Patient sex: F
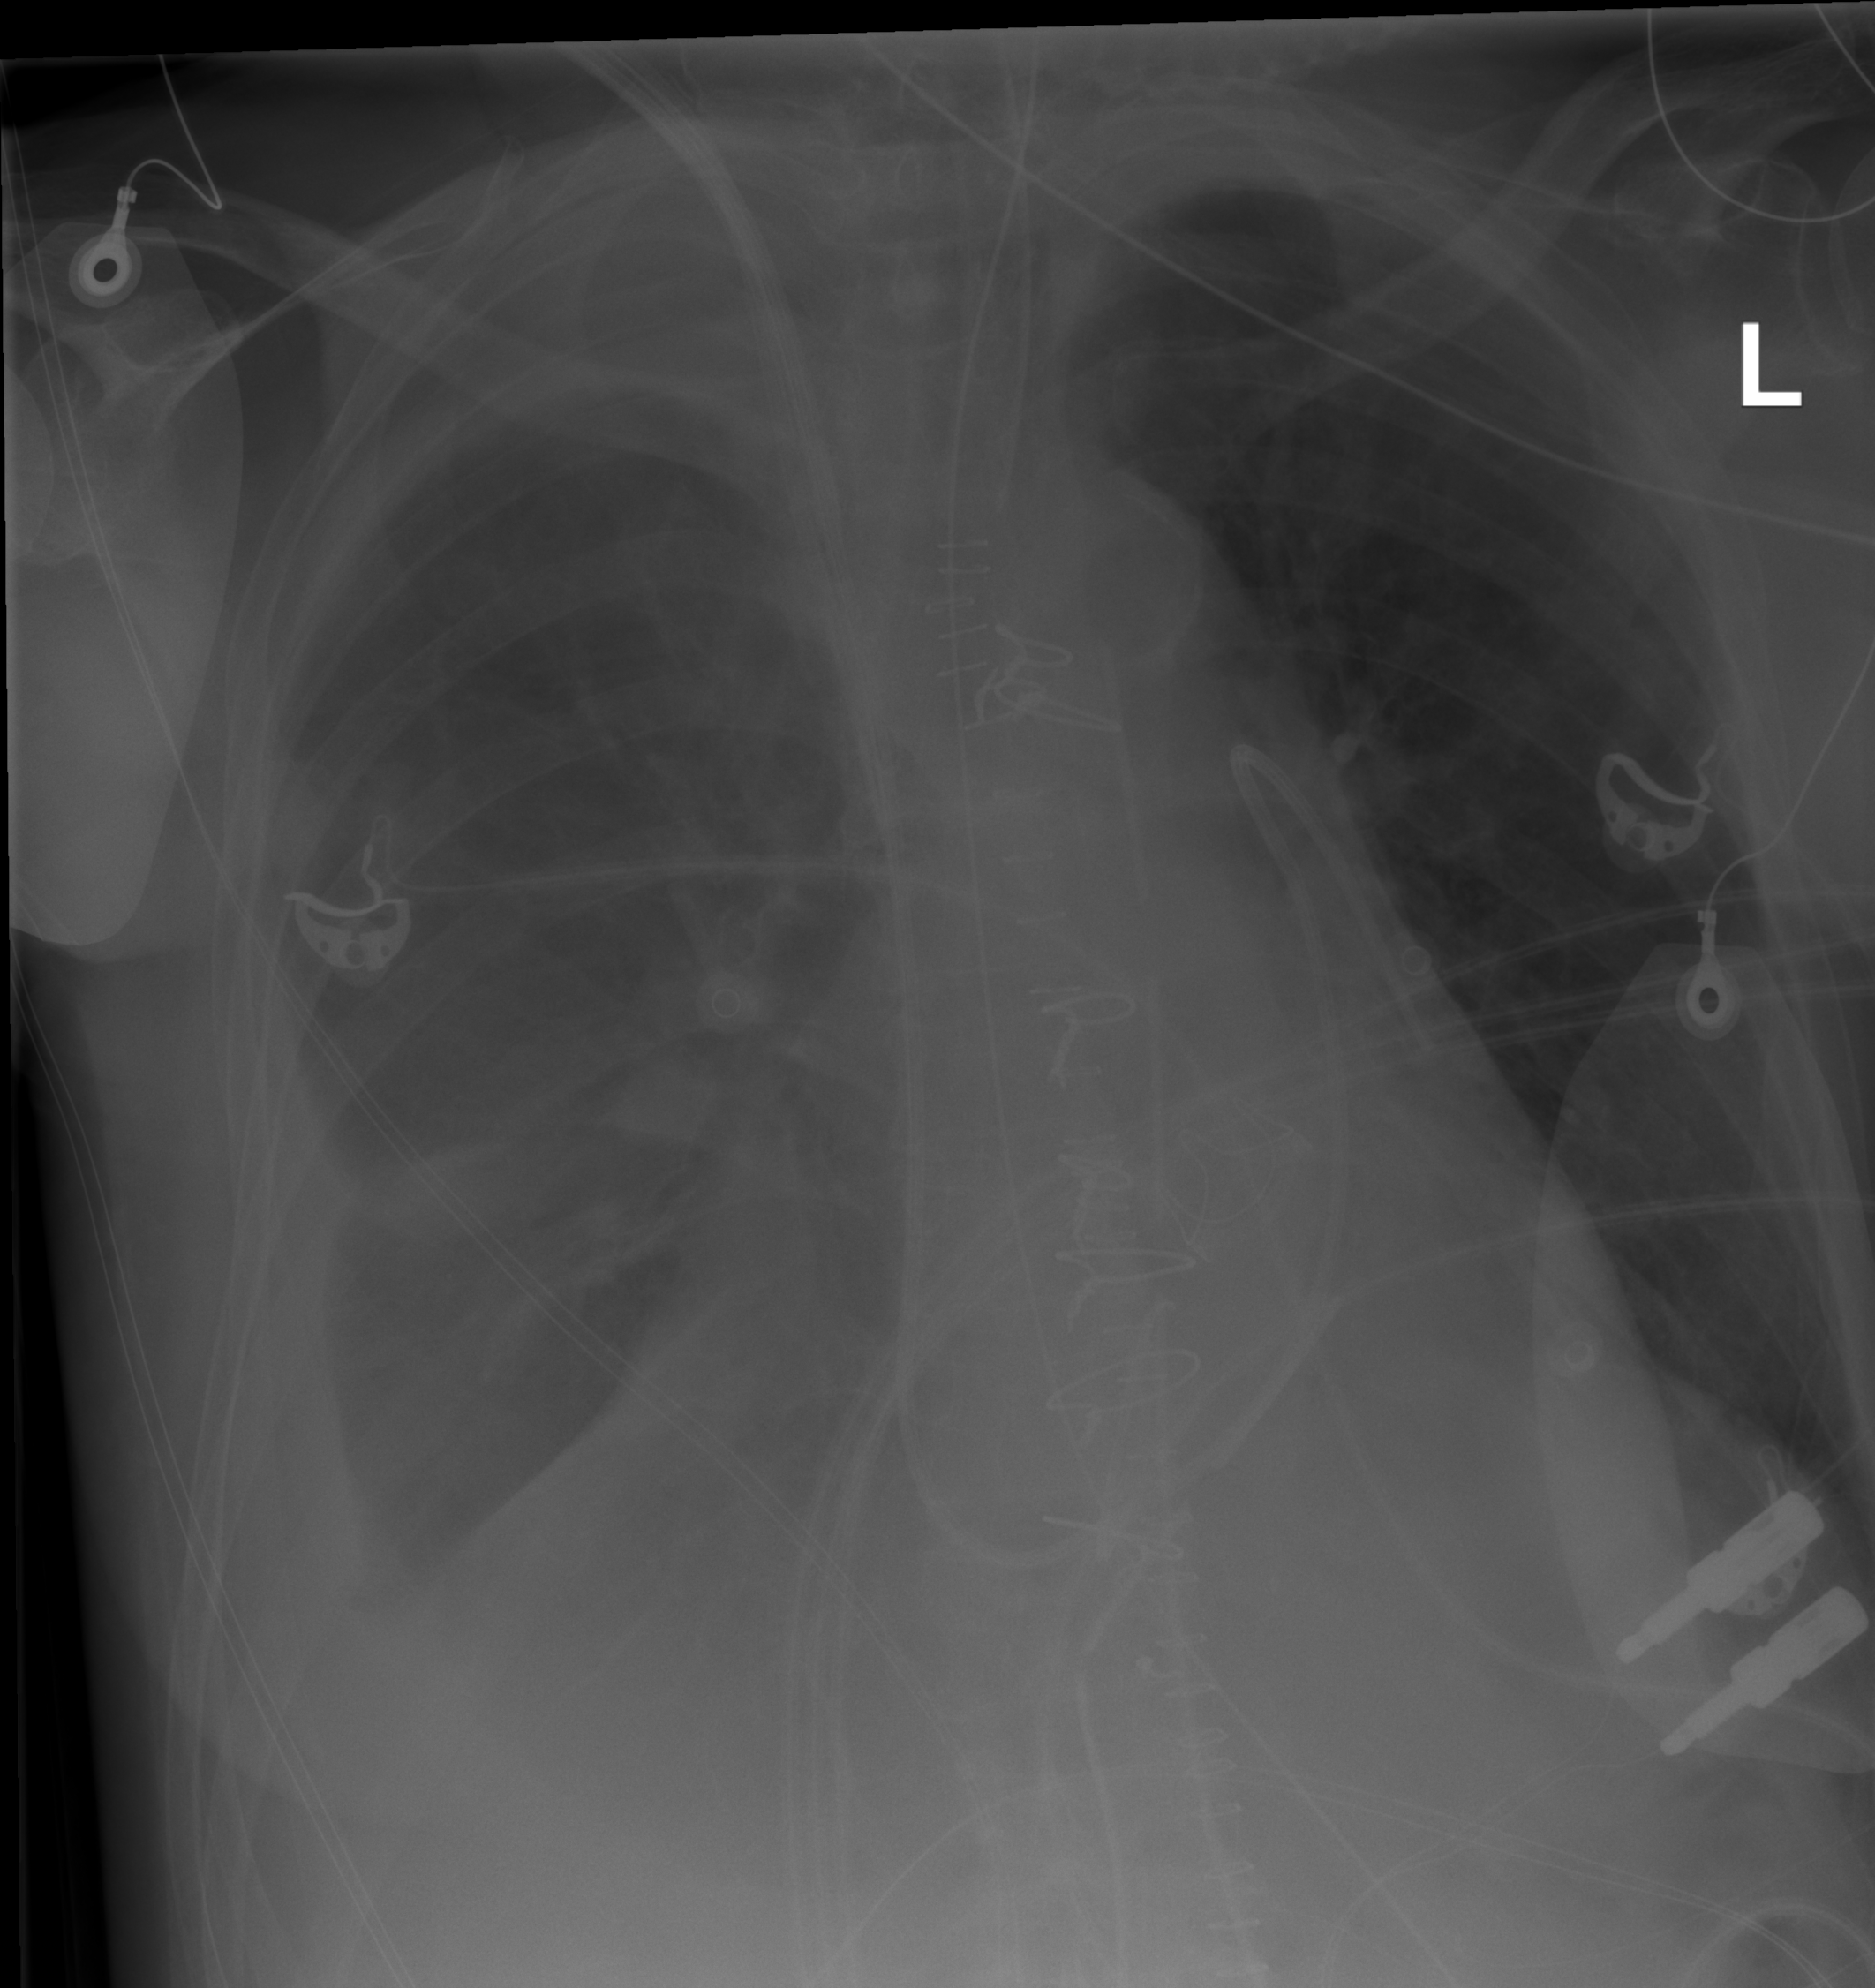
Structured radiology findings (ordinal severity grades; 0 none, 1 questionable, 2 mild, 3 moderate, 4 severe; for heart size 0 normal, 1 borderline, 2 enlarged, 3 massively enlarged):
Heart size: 2
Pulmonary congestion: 0
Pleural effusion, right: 3
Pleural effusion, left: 0
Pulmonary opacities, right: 0
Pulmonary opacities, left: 0
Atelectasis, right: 2
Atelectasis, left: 0